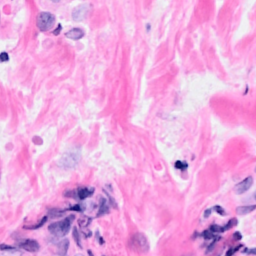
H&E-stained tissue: Breast